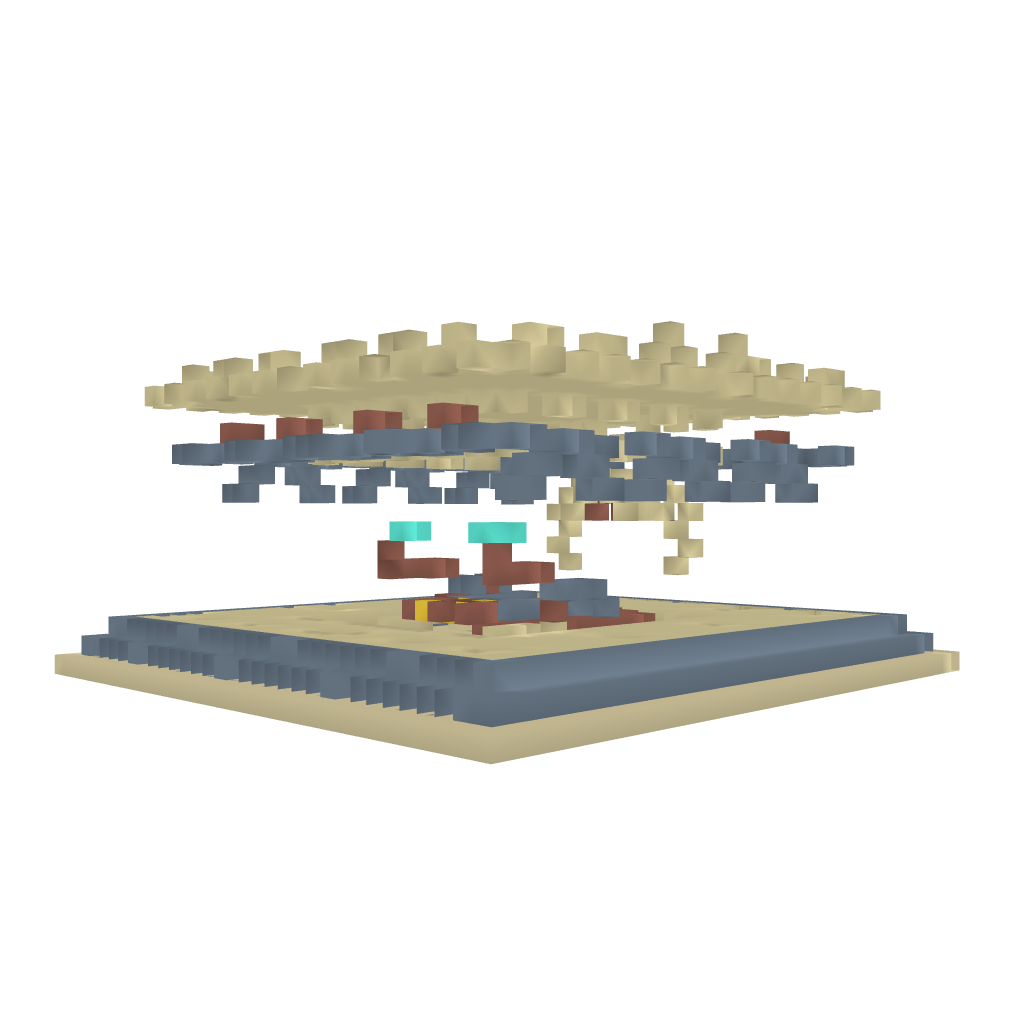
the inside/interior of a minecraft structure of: Sand Tempel